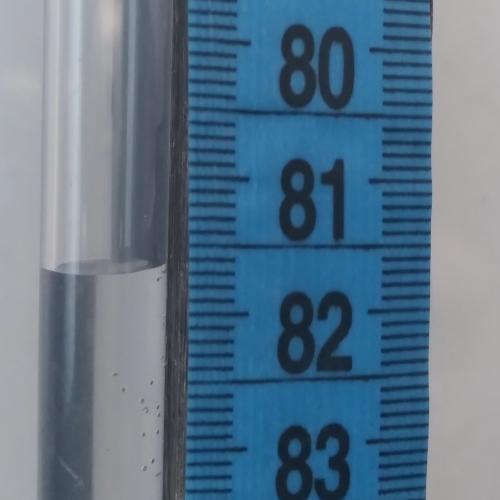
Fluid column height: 81.6 cm